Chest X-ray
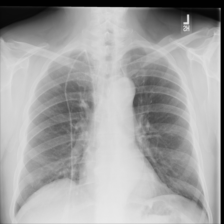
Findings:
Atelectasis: negative
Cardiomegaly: negative
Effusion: negative
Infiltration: negative
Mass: negative
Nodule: negative
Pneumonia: negative
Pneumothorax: negative
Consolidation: negative
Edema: negative
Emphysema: negative
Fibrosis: negative
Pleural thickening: negative
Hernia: negative